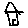
Label: house